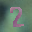
Label: 2